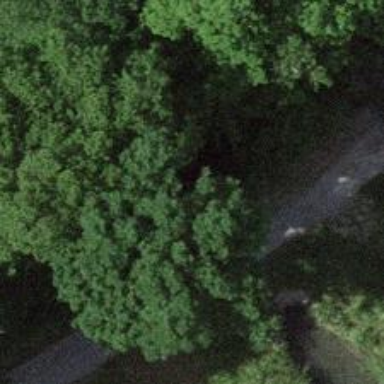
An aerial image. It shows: Culvert underpass for canal.